Question: I want to make a 'UITableViewController' with different Cell sizes and different content of the cells.
For example:

Is there a way to use 'AutoLayout' within the 'Storyboard' to define the different sizes of the 'TableViewCells'? What would be the best way to define the content (a 'UIView' with content on it) of the 'TableViewCells'?
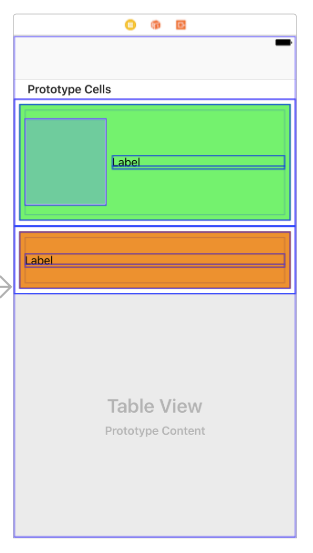
Answer: To change the cells of the UITableView, you have 2 options:
is to use Autosizing TableView Cells with Autolayout Constraints.
To use option A, you need to make sure your cell contentview has clear top & bottom constraints to all your UI elements in the content View (see my image here) as an example:
<URL>
The Title UILabel has a top space to the superview (Cell ContentView) and a vertical spacing with the SubTitle.
The SubTitle has also a bottom space constraint to the superview (Cell ContentView).
This allows the cell to be autoresized as my UI elements have top & bottom constraints to the content view.
Final step to enable the autosizing is to set these 2 properties in your UITableView:
'''
self.tableView.estimatedRowHeight = 60.0;
self.tableView.rowHeight = UITableViewAutomaticDimension;
'''
The 'estimatedRowHeight' value should be as close as you can guess to the real size, this helps speed up calculations a bit.
is to add the '- (CGFloat)tableView:(UITableView *)tableView heightForRowAtIndexPath:(NSIndexPath *)indexPath;' delegate to your UIViewController.
There you should be manually providing the height of the cell.
If you are using just 2 different cells with 2 fixed heights, you can use option B as well and there you add a logic to detect the cell and return the height...
'''
- (CGFloat)tableView:(UITableView *)tableView heightForRowAtIndexPath:(NSIndexPath *)indexPath {
UITableViewCell *cell = [tableView cellForRowAtIndexPath:indexPath];
if ([cell isKindOfClass:[MyCustomCellTypeAClass class]]) {
return 44;
}
else {
return 100;
}
}
'''